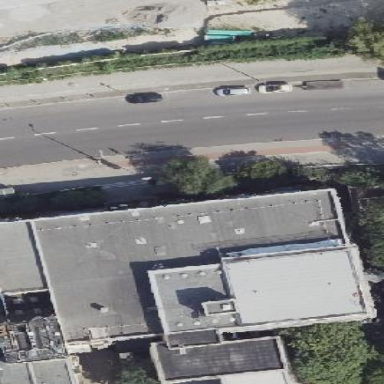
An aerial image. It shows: Commercial building.